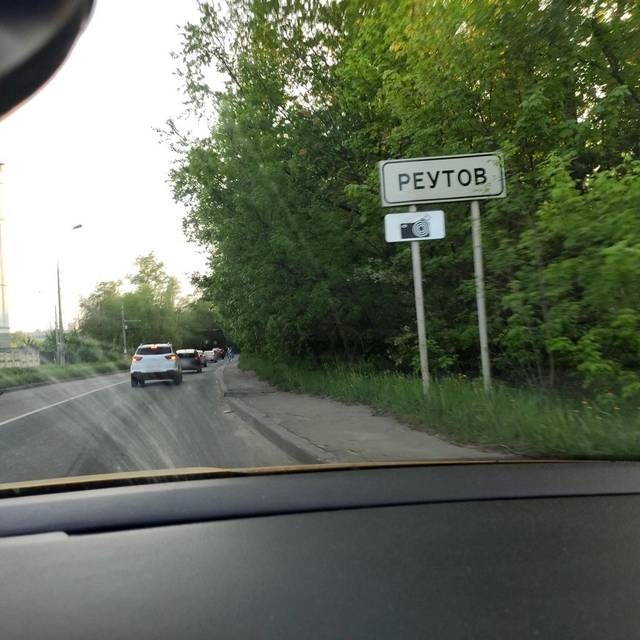
Region: Russia
Coordinates: 55.782, 37.868